Interaction volume radius: 5 \u00c5
Interaction volume height: 30 \u00c5
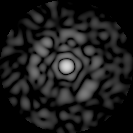
Disorder parameter: 0.8416